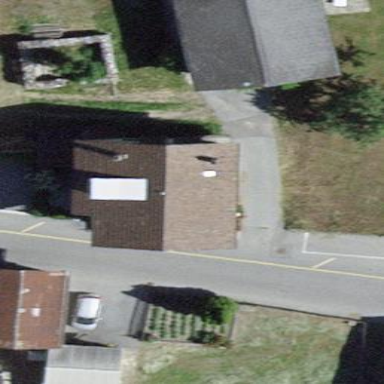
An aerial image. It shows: Simple house.